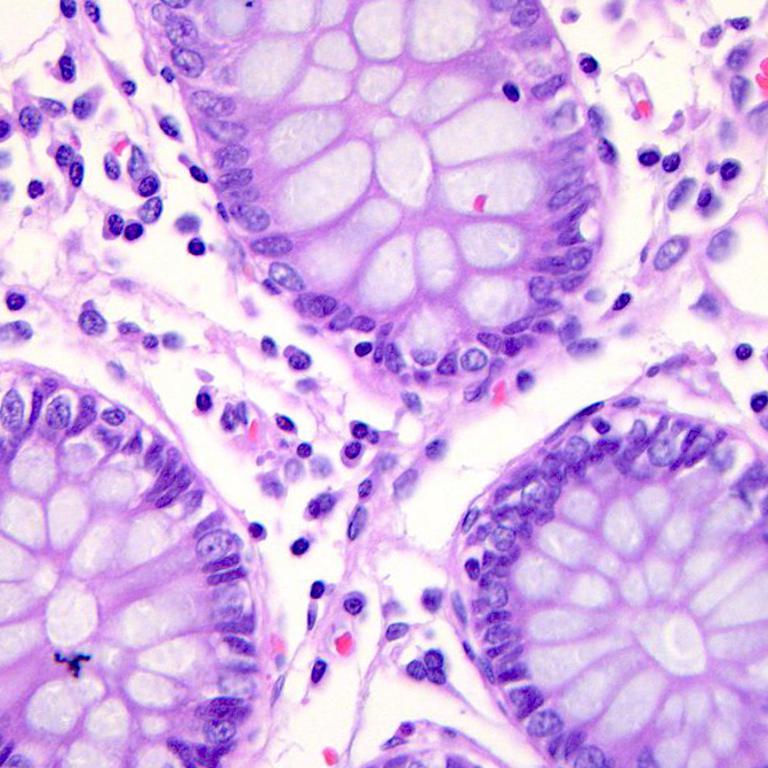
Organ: colon
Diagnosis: benign